Question: I have set up a database on a hosting site and want to connect it with my Android app. I am following this tutorial: <URL>
The tutorial doesn't say where you should save the Php files that are created, so where should I be saving them using the file manager in Cpanel?
the current structure looks like this:

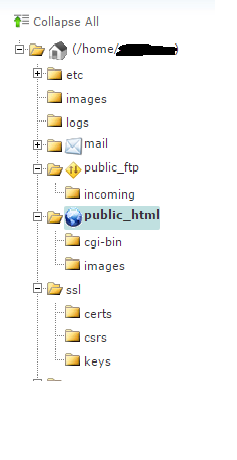
Answer: php files must upload to "public_html" folder to view public.
for example: if your domain is: <URL>
read more, how using cpanel:
<URL>